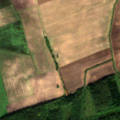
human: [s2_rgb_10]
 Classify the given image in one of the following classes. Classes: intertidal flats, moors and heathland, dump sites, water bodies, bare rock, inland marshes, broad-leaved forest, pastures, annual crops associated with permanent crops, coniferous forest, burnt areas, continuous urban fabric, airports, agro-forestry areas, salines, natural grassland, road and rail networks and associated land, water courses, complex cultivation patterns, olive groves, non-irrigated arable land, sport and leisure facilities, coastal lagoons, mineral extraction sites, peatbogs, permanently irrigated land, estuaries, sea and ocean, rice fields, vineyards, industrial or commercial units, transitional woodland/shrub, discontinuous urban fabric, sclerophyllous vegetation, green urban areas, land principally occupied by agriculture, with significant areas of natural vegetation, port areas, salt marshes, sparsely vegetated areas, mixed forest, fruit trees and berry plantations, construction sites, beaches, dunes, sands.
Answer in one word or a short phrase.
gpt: non-irrigated arable land, broad-leaved forest